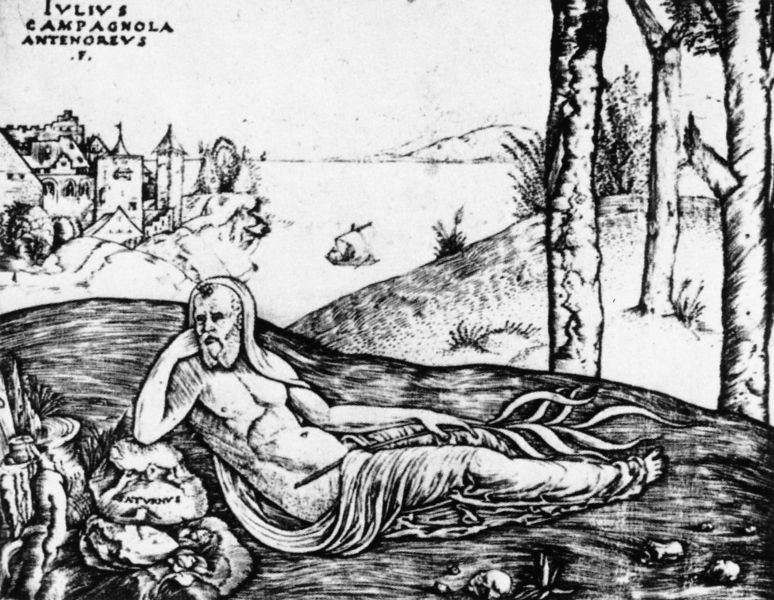
Titel: Darstellung des Saturn
Künstler: Giulio Campagnola
Schlagwörter: akt, baum, berg, blätter, kopf, mann, meer, nackt, weiß, bäume, fluss, landschaft, see, stadt, haar, schwarz, skizze, zeichnung, gras, haus, tuch, wiese, alt, bart, leinen, stein, steine, baumstamm, häuser, hügel, busch, blatt, renaissance, turm, holzschnitt, schiff, venedig, flagge, inschrift, liegend, zinnen, burg, türme, beschriftung, mythologie, mittelalter, meerr, campagnola